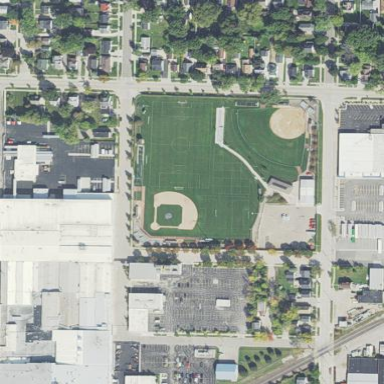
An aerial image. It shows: Baseball pitch for leisure land activities.